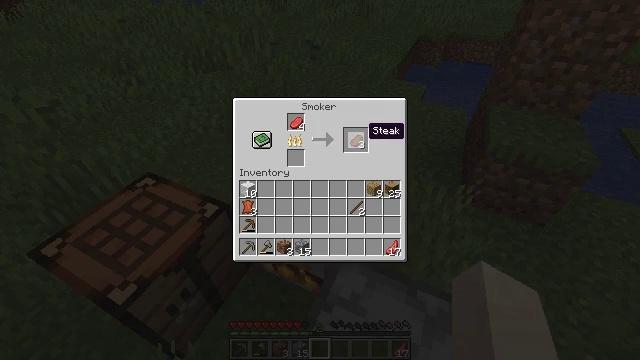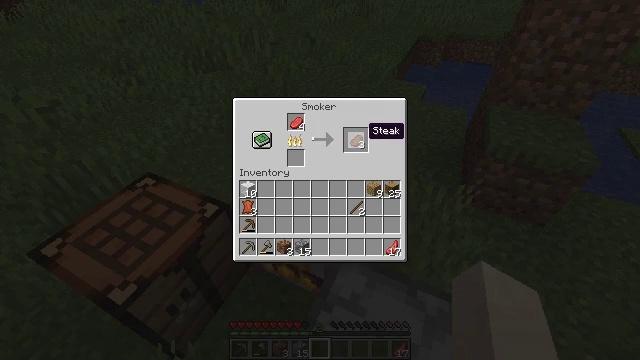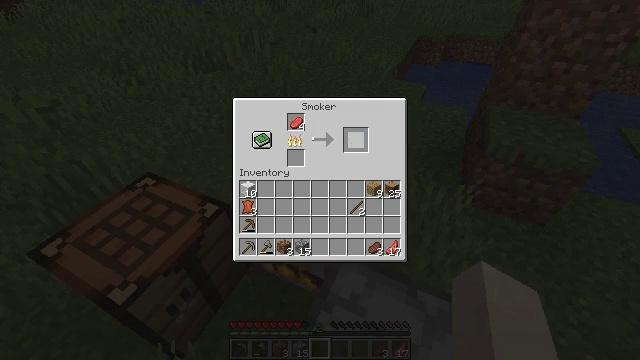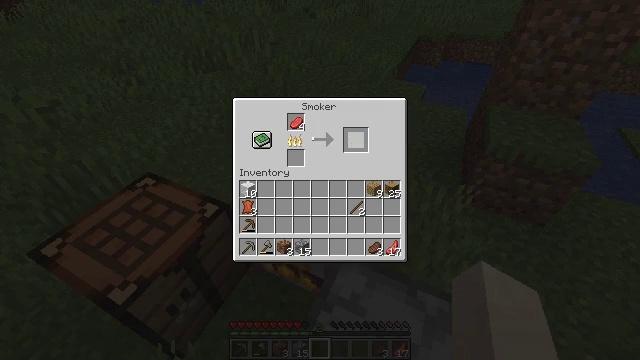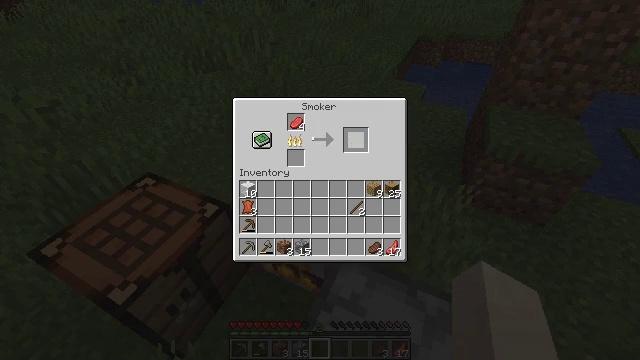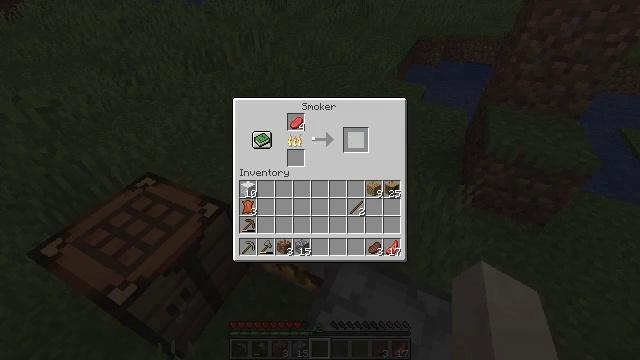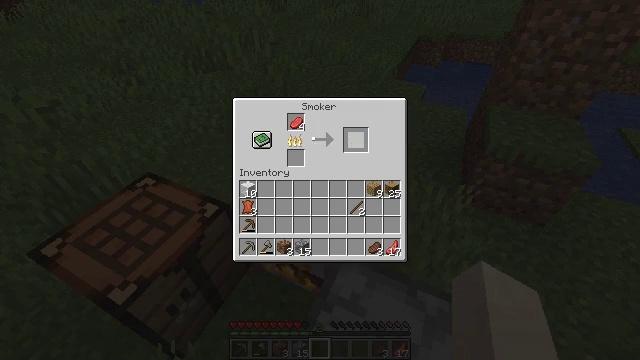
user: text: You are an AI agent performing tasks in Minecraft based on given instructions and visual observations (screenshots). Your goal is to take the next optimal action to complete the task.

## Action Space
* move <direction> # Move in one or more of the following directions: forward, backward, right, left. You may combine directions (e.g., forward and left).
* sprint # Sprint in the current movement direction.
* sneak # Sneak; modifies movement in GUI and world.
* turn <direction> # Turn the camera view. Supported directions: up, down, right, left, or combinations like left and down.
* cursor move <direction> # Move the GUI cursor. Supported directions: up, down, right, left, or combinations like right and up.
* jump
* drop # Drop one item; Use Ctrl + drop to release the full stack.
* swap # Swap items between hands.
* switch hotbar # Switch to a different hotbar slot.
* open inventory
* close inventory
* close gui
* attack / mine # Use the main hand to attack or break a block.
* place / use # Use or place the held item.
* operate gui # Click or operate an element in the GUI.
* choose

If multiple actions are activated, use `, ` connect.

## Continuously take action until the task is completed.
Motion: motion action
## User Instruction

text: Open the furnace and cook beef.
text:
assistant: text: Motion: sneak
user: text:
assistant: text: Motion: sneak, operate gui
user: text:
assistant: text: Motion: sneak, operate gui
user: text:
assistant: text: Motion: sneak
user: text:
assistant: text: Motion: sneak
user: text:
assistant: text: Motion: no_op
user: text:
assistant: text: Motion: no_op